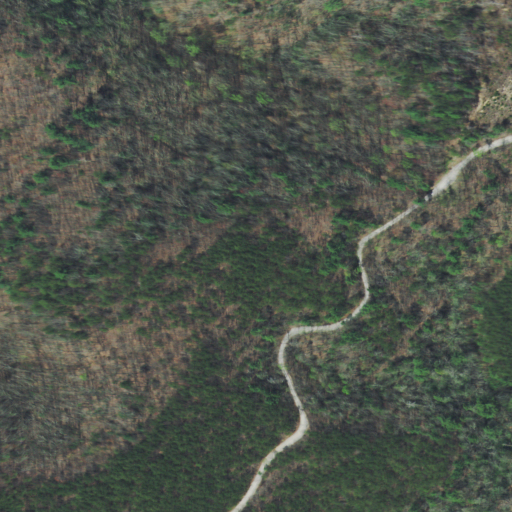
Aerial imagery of mountain in Tennessee named Bakers Grave Mountain containing mixed forest, deciduous forest, open development, and evergreen forest